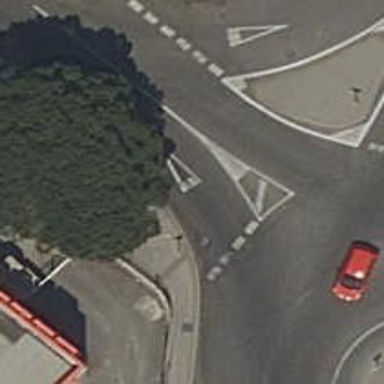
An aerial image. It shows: Road with traffic signals.